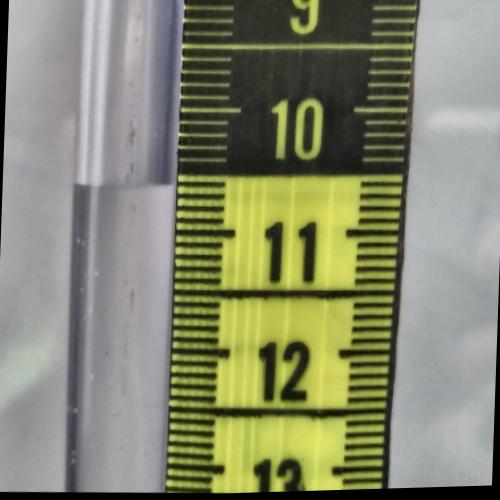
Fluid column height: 10.6 cm